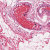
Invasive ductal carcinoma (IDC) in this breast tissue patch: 0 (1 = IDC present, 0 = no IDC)